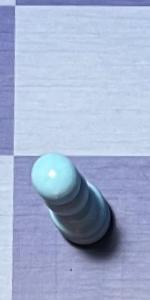
Label: Pawn_White